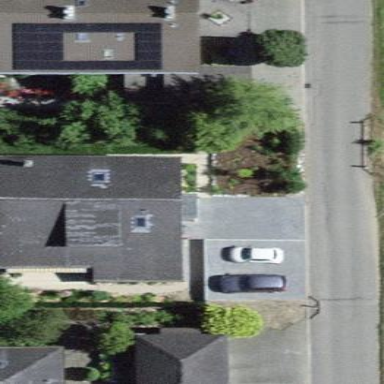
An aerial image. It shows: Residential building.